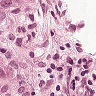
Metastatic tissue present: yes